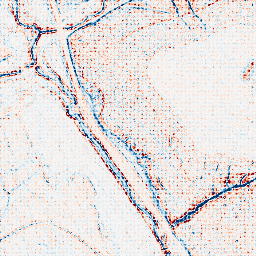
Category: edge_preserving
Decomposition family: bilateral
Decomposition parameters: d: 5
sigma_color: 50
sigma_space: 75
Upsampling method: sinc_blackman
Upsampling parameters: scale: 4
kernel_size: 4
Upsampling scale: 4